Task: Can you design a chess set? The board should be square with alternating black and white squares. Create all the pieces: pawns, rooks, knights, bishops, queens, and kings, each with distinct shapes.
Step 329:
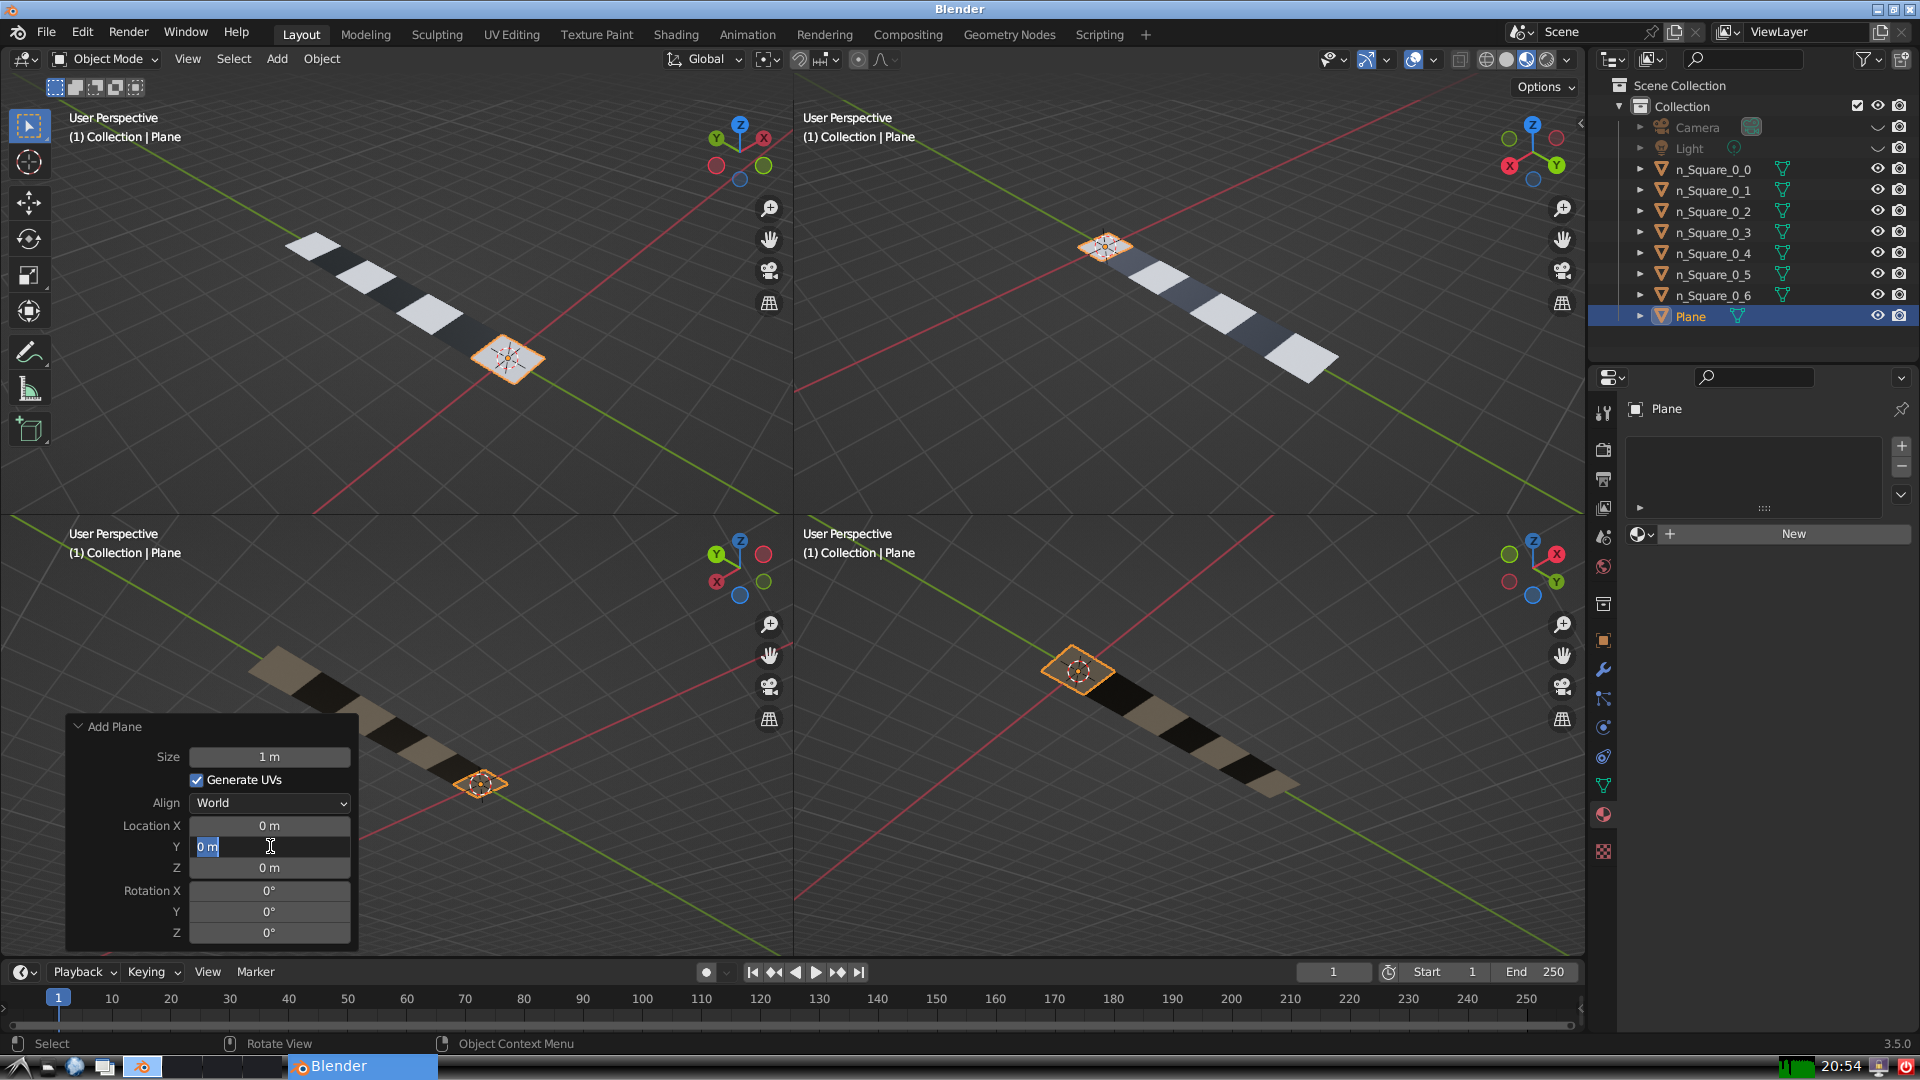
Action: input_text: 7.0